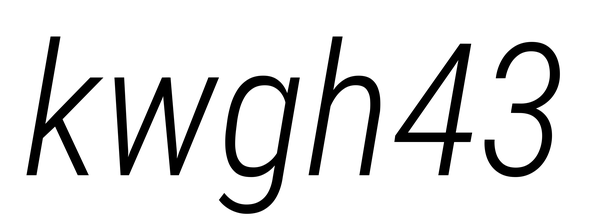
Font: Roboto-Italic_Condensed_Light_Italic